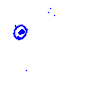
Particle: proton